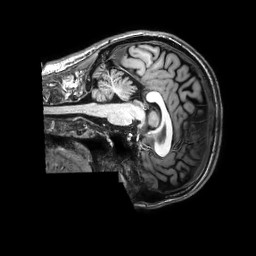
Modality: T1w
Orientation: sagittal
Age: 35
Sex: female
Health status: healthy
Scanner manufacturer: philips
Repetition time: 0.009 s
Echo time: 0.004 s